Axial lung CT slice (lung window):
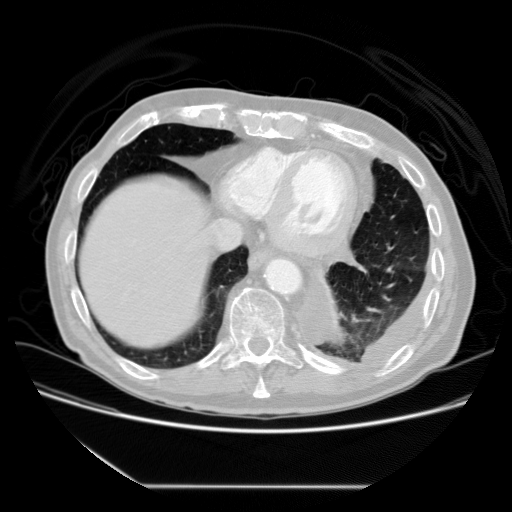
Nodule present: no